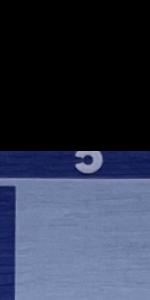
Label: Empty